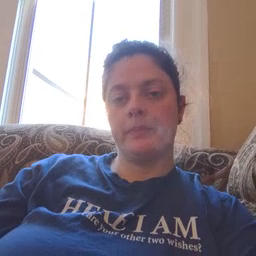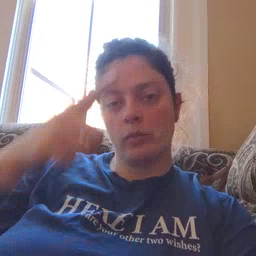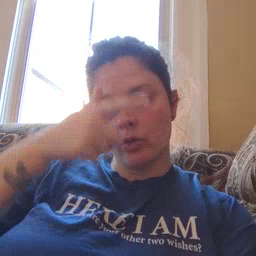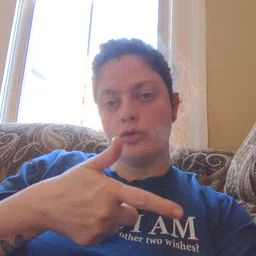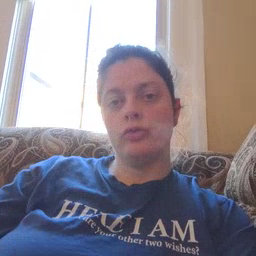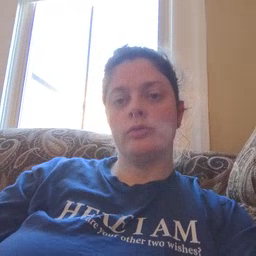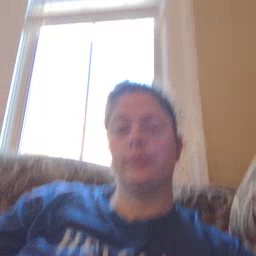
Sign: brother